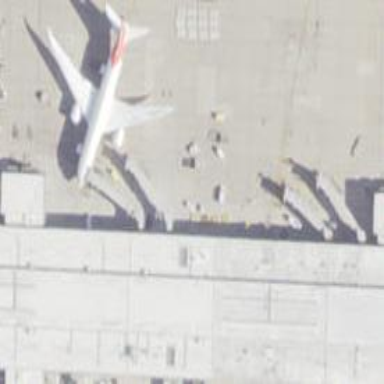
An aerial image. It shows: Airport gate.